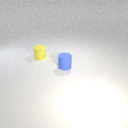
small blue rubber cylinder in front of small yellow rubber cylinder